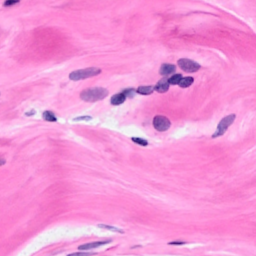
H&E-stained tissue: Breast